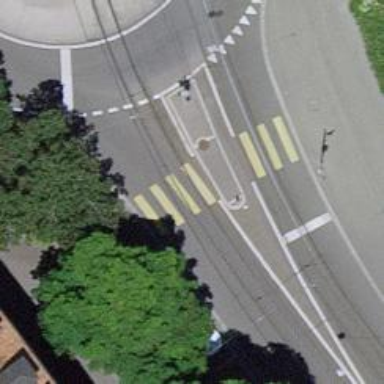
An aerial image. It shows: Kerb serving as barrier.